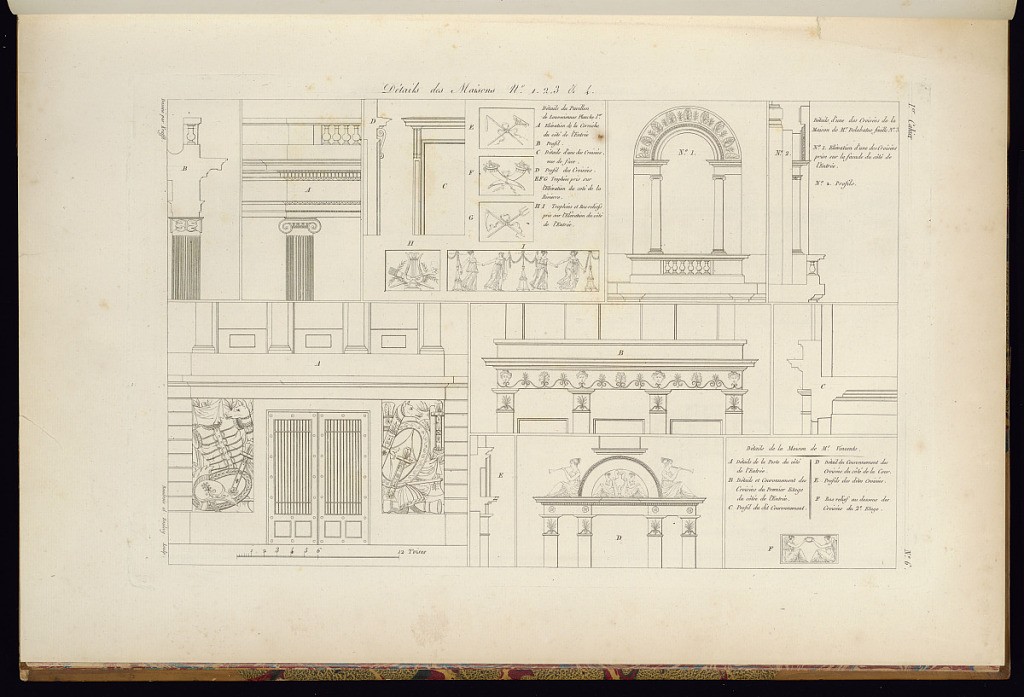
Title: Détails des Maisons No. 1. 2. 3. & 4
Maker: Jean-Charles Krafft, French, 1764 - 1833
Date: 1812
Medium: Etching and engraving on paper
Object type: Print
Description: An architectural print illustrating architectural details including columns, friezes, balustrades, and door, featuring neoclassical motifs. The plate is titled, numbered, and signed.